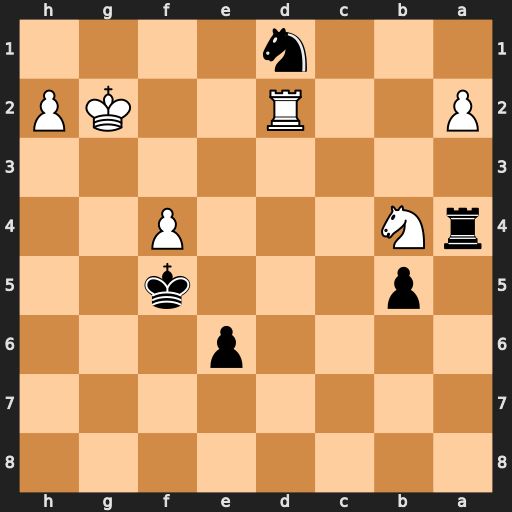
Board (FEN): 8/8/4p3/1p3k2/rN3P2/8/P2R2KP/3n4
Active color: b
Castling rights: -
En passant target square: -
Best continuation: Ne3+ Kf3 Nc4 Rd8 Rxb4